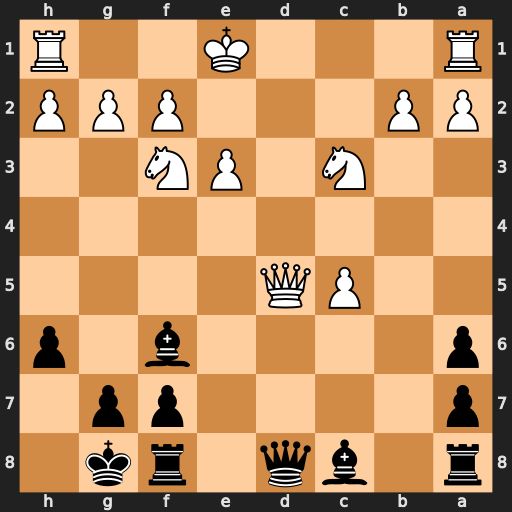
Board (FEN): r1bq1rk1/p4pp1/p4b1p/2PQ4/8/2N1PN2/PP3PPP/R3K2R
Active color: b
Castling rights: KQ
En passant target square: -
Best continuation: Bxc3+ bxc3 Qxd5